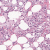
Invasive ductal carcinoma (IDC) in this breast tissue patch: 0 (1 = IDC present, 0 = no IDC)